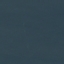
Label: SeaLake